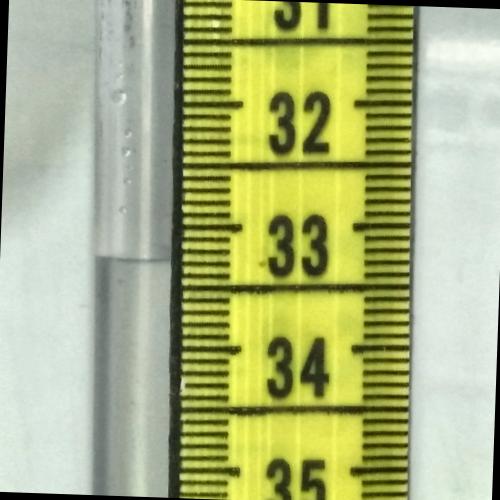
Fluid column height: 33.3 cm